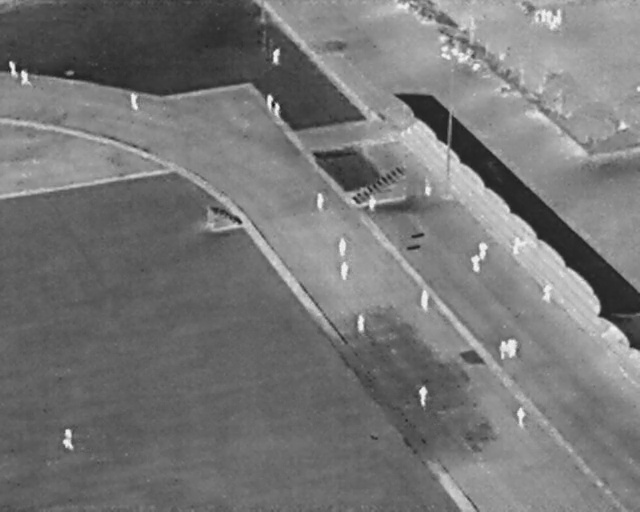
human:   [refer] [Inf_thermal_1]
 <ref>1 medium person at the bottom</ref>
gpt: <box>[[64, 76, 67, 78, 2]]</box>

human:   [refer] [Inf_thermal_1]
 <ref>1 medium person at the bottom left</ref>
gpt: <box>[[8, 84, 12, 86, 2]]</box>

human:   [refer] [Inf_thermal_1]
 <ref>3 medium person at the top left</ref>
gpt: <box>[[0, 12, 3, 14, 2], [2, 13, 5, 16, 2], [19, 18, 22, 20, 2]]</box>

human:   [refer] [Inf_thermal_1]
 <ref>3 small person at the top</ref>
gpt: <box>[[41, 10, 44, 11, 2], [40, 19, 43, 20, 2], [42, 20, 44, 22, 2]]</box>

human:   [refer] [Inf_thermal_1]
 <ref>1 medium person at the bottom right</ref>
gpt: <box>[[79, 80, 83, 82, 2]]</box>

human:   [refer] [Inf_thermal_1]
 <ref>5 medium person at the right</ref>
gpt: <box>[[77, 67, 80, 69, 2], [72, 50, 75, 52, 2], [73, 48, 77, 50, 2], [83, 55, 86, 58, 2], [78, 66, 81, 68, 2]]</box>

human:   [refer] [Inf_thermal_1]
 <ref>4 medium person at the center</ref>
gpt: <box>[[54, 62, 57, 64, 2], [64, 57, 67, 59, 2], [52, 52, 55, 53, 2], [65, 35, 68, 37, 2]]</box>

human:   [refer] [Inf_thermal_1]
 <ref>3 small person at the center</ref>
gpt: <box>[[51, 47, 55, 48, 2], [48, 38, 51, 40, 2], [56, 38, 59, 40, 2]]</box>